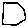
Label: hexagon